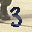
Label: 3